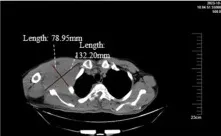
(A-E) respectively demonstrate the changes in the volume of the target lesion from late May 2022 before the second surgery to after using different treatment regimens.
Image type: radiology (ct)